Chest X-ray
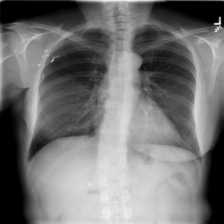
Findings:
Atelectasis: negative
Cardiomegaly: negative
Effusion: negative
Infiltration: negative
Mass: negative
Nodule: negative
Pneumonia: negative
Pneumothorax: negative
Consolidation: negative
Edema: negative
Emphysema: negative
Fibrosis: negative
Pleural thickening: negative
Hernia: negative